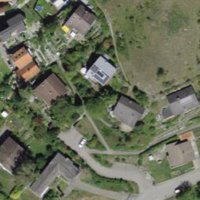
EUNIS habitat code: 55
Species observed at this site:
Centranthus ruber
Saponaria ocymoides
Passer domesticus
Turdus merula